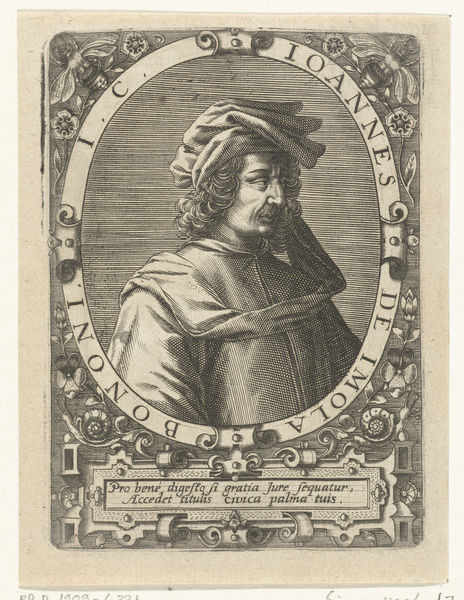
Titel: Portret van Johannes de Imola
Künstler: Theodor de Bry
Standort: Amsterdam
Institution: Rijksmuseum
Schlagwörter: homme, portrait, noir, gravure, cartouche, texte, encadrement, draperie, eau-forte, hoe, imola